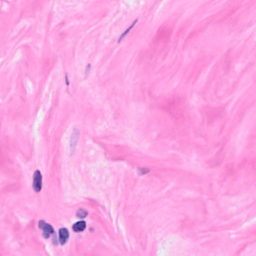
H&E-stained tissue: Breast